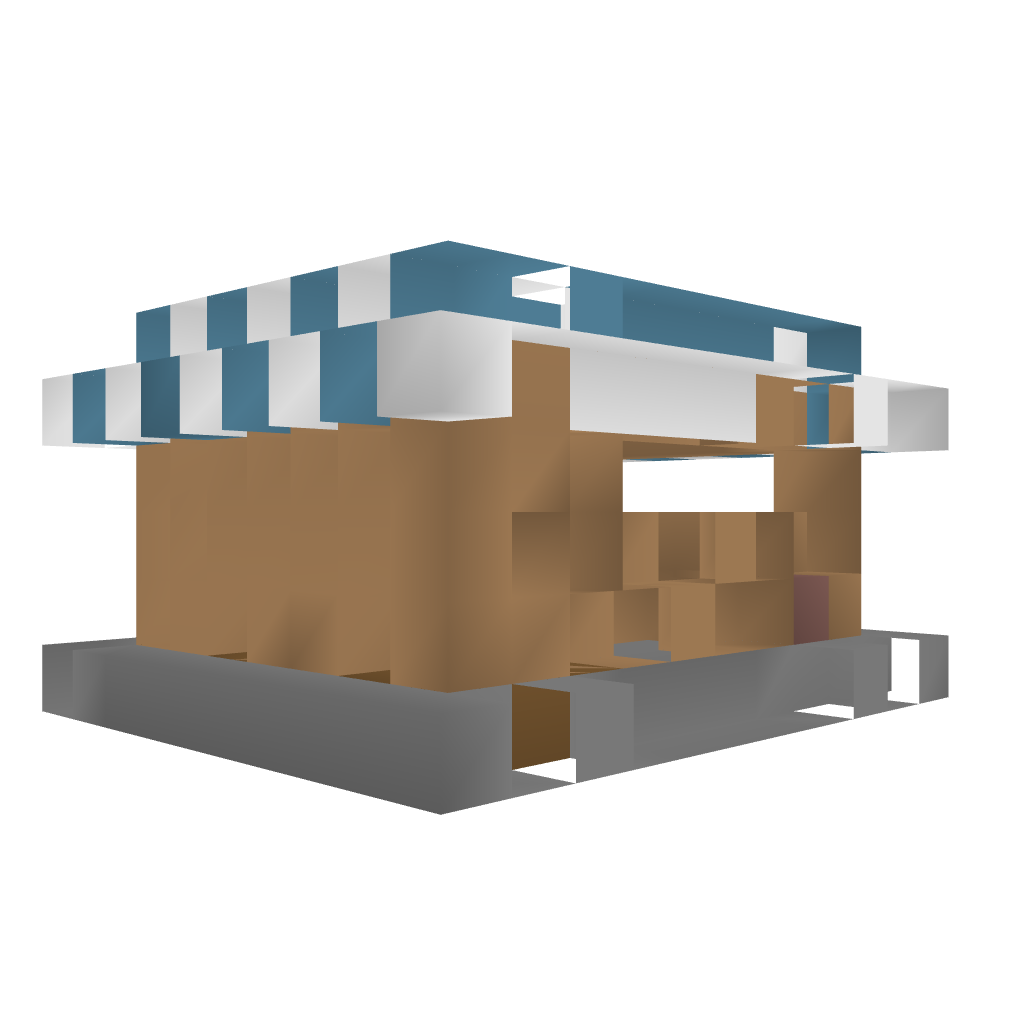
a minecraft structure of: Carnival Games #2 bad low quality